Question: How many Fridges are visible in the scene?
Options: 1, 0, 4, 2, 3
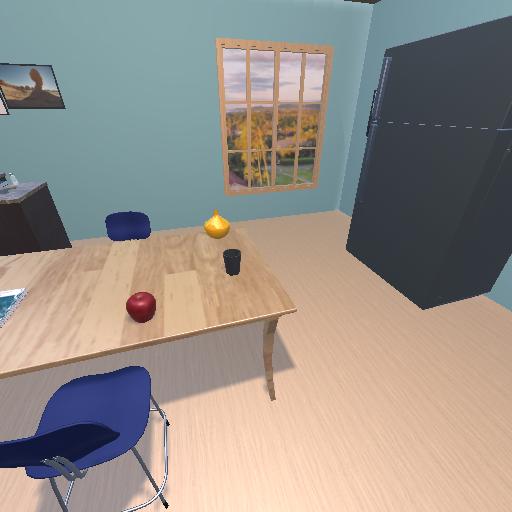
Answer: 1